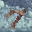
Label: 7